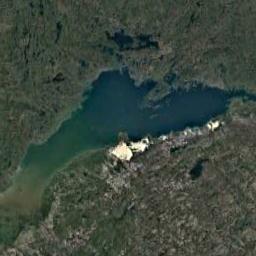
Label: lake